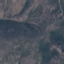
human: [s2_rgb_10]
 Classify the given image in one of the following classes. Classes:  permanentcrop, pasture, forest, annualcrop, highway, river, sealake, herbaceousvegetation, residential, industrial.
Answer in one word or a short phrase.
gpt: HerbaceousVegetation